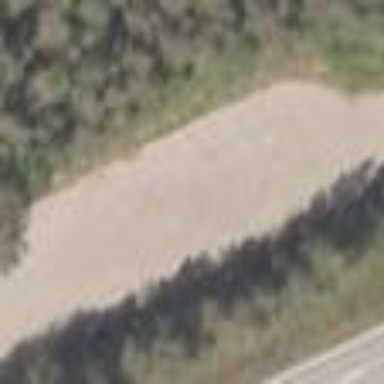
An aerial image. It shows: Rest area on the road.